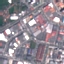
Land use / land cover: Industrial